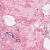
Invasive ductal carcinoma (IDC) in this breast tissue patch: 0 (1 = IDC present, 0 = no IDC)